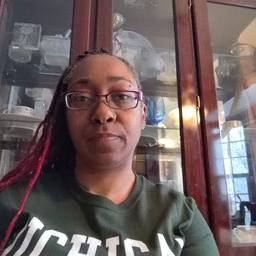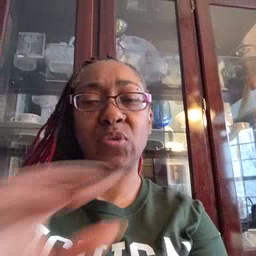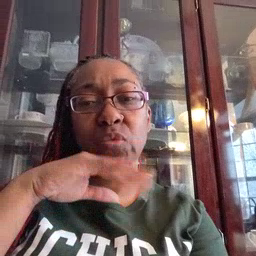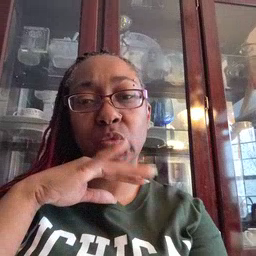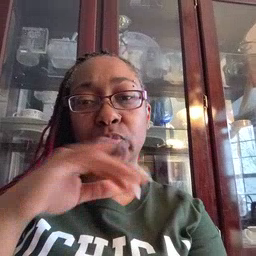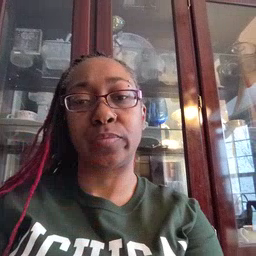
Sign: dirty